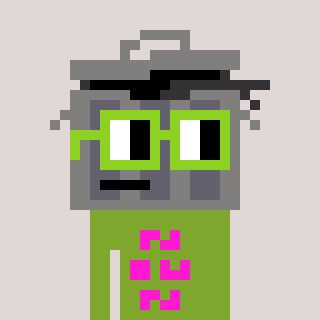
a pixel art character with square light green glasses, a trashcan-shaped head and a slimegreen-colored body on a warm background